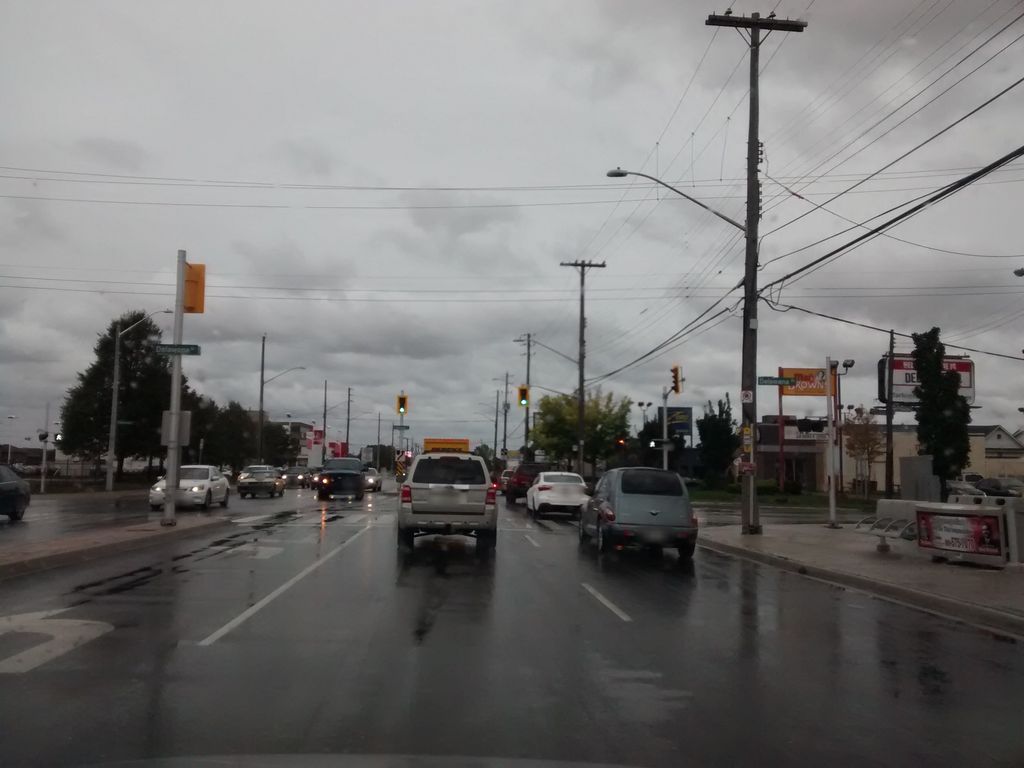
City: hamilton